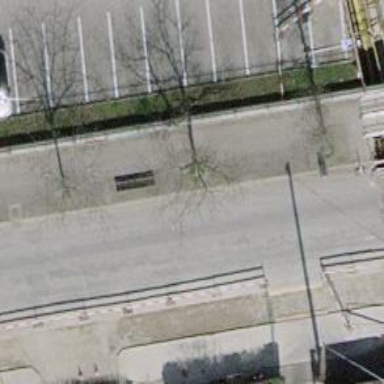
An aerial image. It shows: Bench for seating.